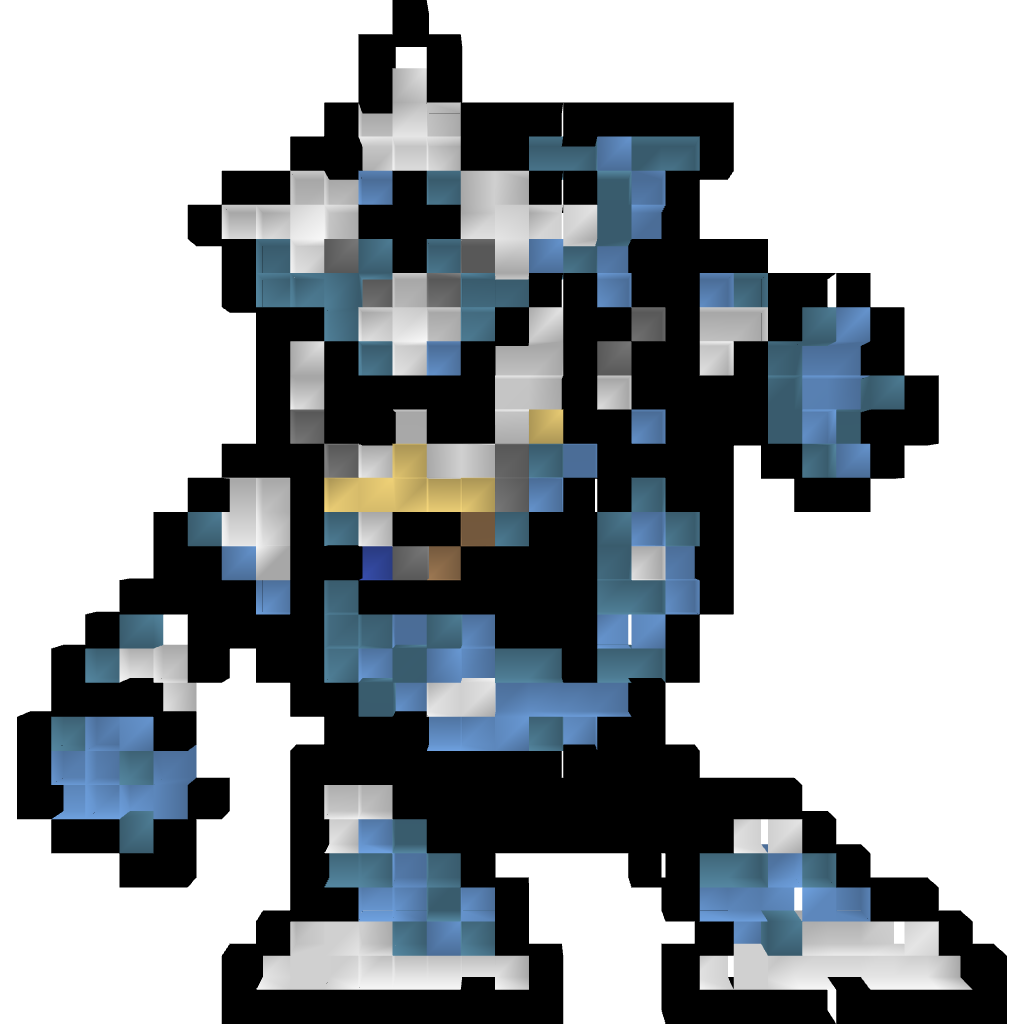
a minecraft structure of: Shadow Man high quality